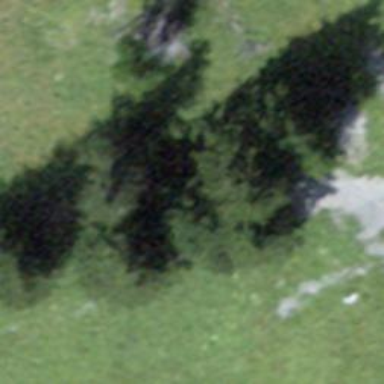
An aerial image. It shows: Single tag "natural: tree."